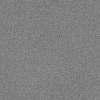
Atmospheric dust classification: dusty